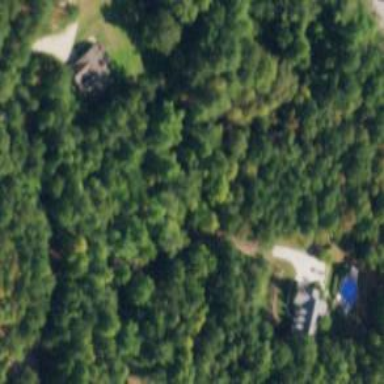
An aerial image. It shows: Driveway.